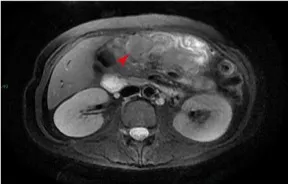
Coronal position.
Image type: radiology (mri)